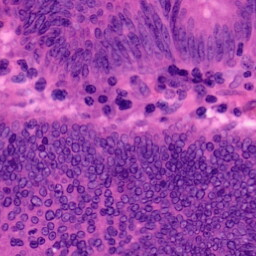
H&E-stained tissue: Colon